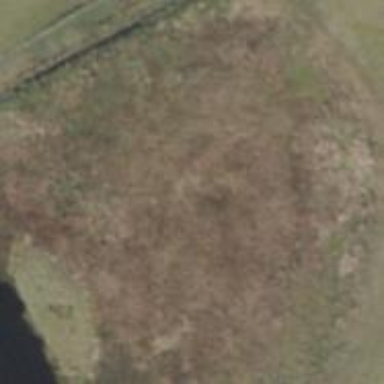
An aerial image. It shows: Marshy wetland area.